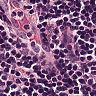
Metastatic tissue present: no